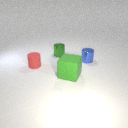
small blue metal cylinder to the right of large green rubber cube